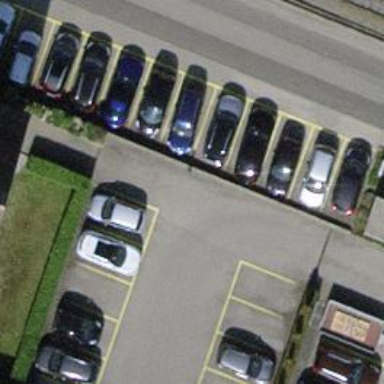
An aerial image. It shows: Asphalt parking aisle along service road.